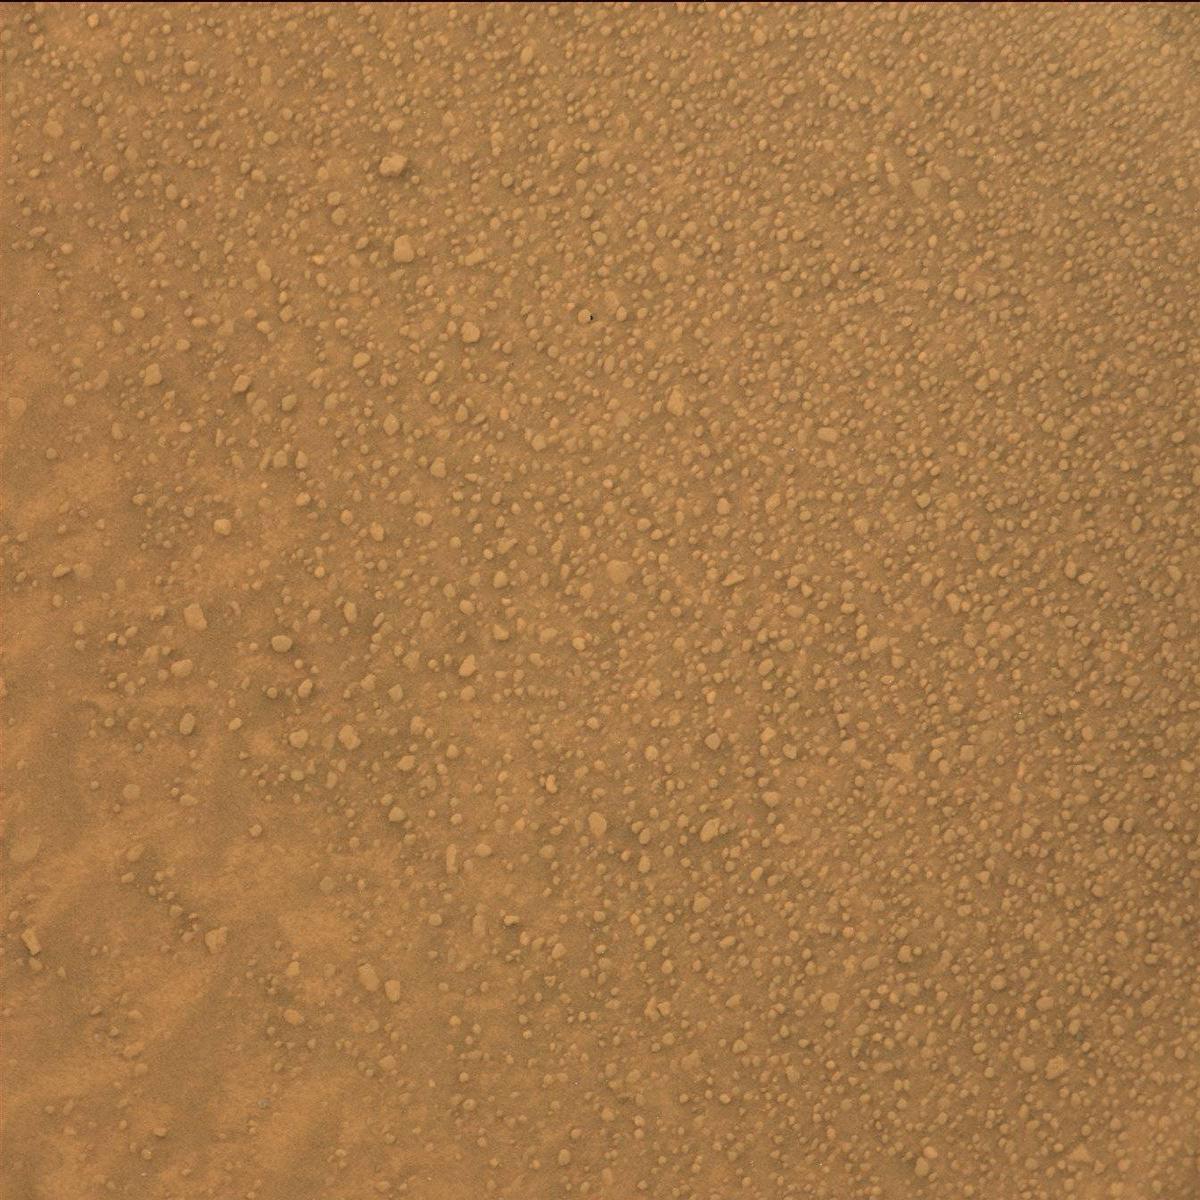
Terrain classes present: Sand / Soil